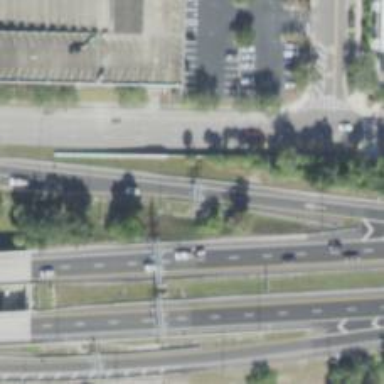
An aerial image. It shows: Toll gantry on the road.